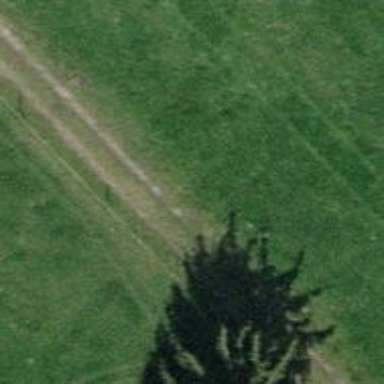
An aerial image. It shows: Grassy track with grade5 tracktype.